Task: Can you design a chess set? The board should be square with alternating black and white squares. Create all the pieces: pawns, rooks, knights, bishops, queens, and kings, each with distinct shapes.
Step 2044:
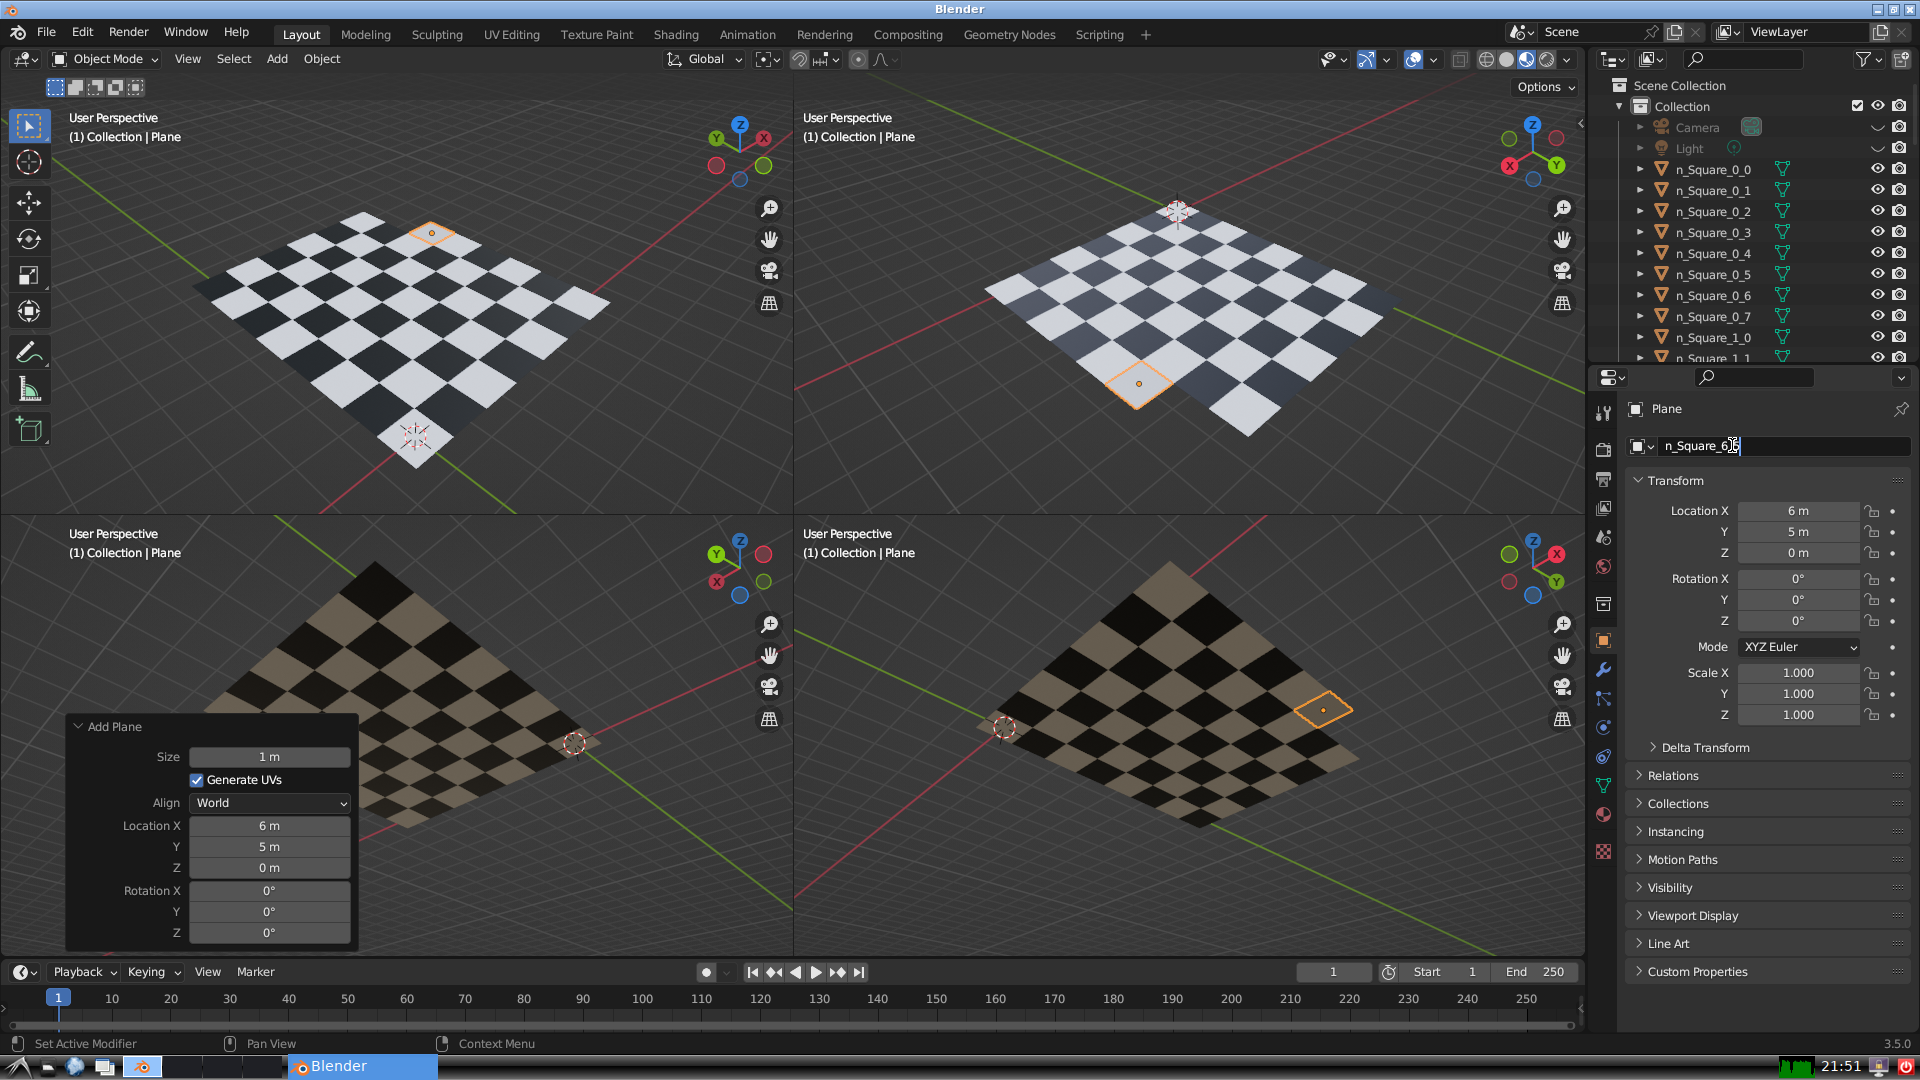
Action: {"key_press": ['Return']}